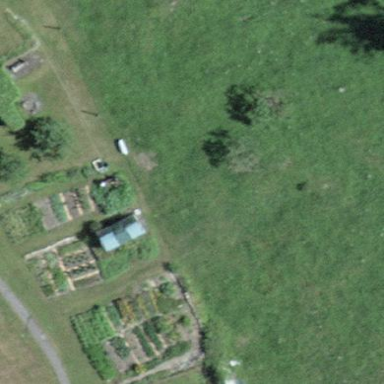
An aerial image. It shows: Garden that is leisure land.